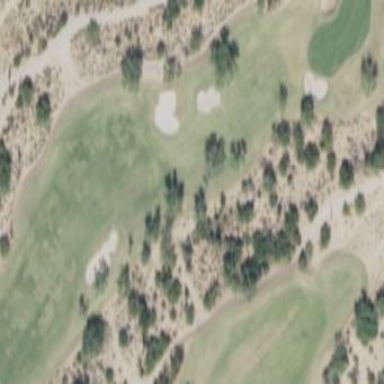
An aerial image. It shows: Grassy area designated as golf fairway.